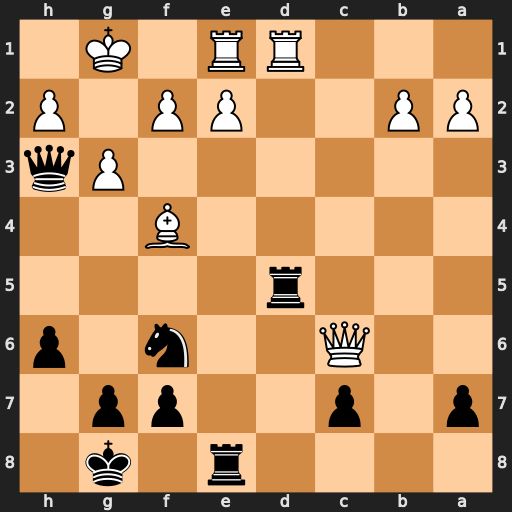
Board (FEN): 4r1k1/p1p2pp1/2Q2n1p/3r4/5B2/6Pq/PP2PP1P/3RR1K1
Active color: b
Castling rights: -
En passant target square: -
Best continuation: Rxe2 Qxd5 Rxe1+ Rxe1 Nxd5